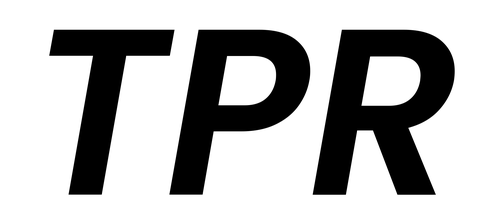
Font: Poppins-SemiBoldItalic